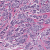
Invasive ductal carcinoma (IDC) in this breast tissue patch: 1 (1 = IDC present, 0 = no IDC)